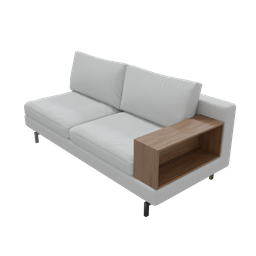
Label: furniture